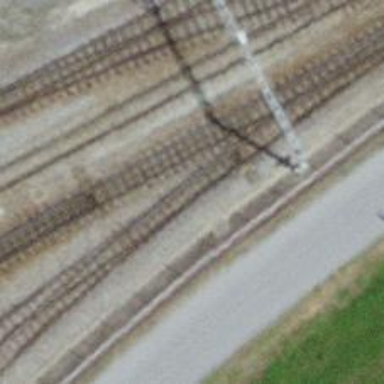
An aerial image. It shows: Railway switch.